Question: I'm trying to make an age distribution comparison between groups in ggplot in R and what I'd like to do is emphasize specific age groups by making that part of the axis wider:

Here, I'd like to expand the 0, 6, 12, 24, 36 range to be wider, but reduce the length of the 60, 120 etc tail so it's not as long.
Code I'm using:
'''
require(ggplot2)
p <- ggplot(age.df, aes(x=group, y=Age.cont, fill=group)) +
geom_violin(trim=TRUE) + geom_boxplot(width=0.05, colour = "#FFFFFF",
outlier.shape = NA) +
scale_fill_manual(values=rev(c("#83141F", "#1F427D", "#036A3C"))) +
scale_colour_manual(values="#FFFFFF") + theme_classic() +
xlab("") + ylab("Age (months)") + scale_y_continuous(breaks = c(0, 6, 12, 24,
36, 48, 60, 120))
p + coord_flip()
'''
Any help is appreciated
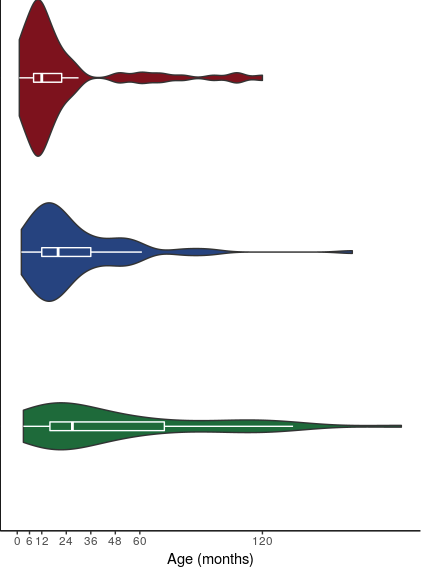
Answer: You could use a square root transform. You don't provide data, so I created my own data frame for this example.
'''
# Dummy data frame
df <- data.frame(values = runif(100, 0, 120),
groups = c(rep("A", 50), rep("B", 50)))
# Create violin plot with square root transform
ggplot(df, aes(x = groups, y = values)) +
geom_violin() +
coord_flip() +
scale_y_sqrt(breaks = c(0, 6, 12, 24, 36, 48, 60, 120))
'''
<URL>